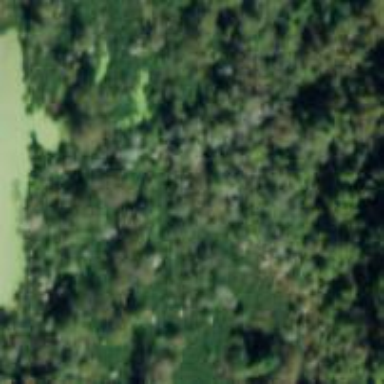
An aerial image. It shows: Pond with natural water.